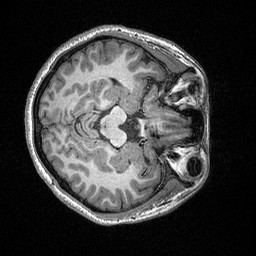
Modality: T1w
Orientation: axial
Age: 22
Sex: female
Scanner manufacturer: siemens
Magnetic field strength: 3 T
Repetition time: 2.53 s
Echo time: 0.00309 s